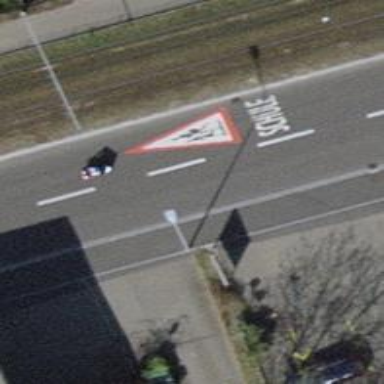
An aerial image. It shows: Asphalt road with primary designation. There is sidewalk on the left side.